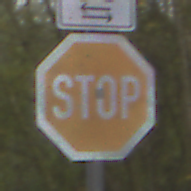
Verkehrszeichen: Stop
Zusatzzeichen oben: RichtungsangabeDurchPfeile9
Umgebung: Outdoor, Urban
Tageszeit: MorningAfternoon
Wetter: PartlyCloudy
Licht: Natural
Jahreszeit: NotSpecified
Kontrast: LowContrast